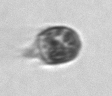
Label: Balanion